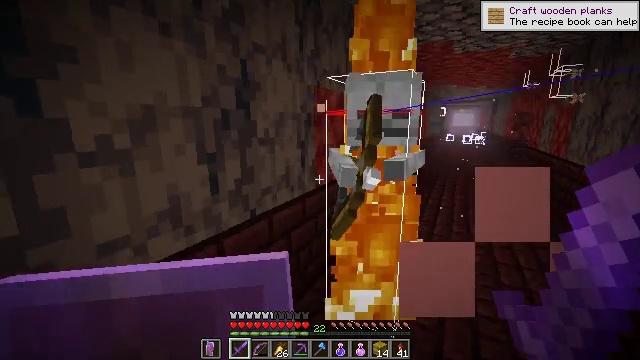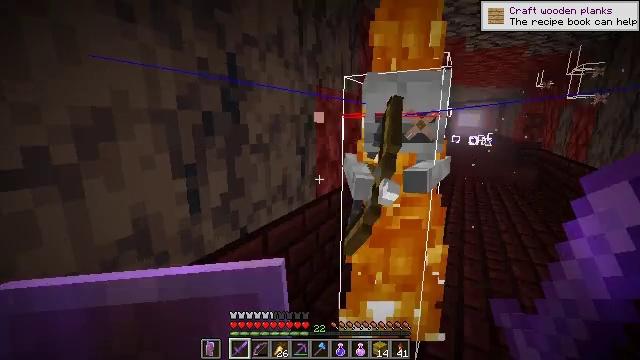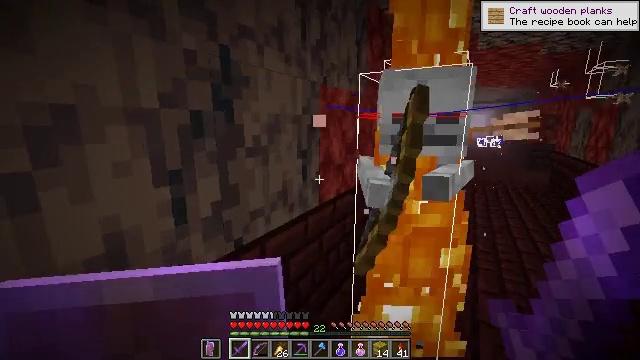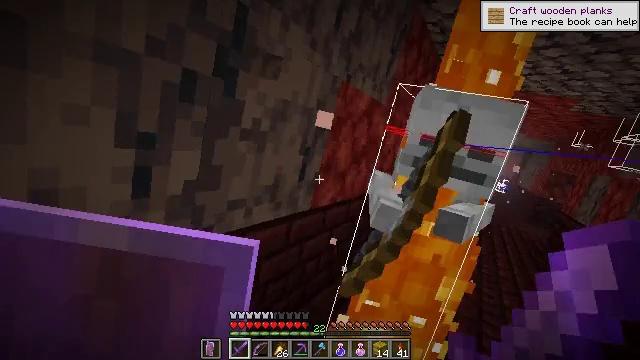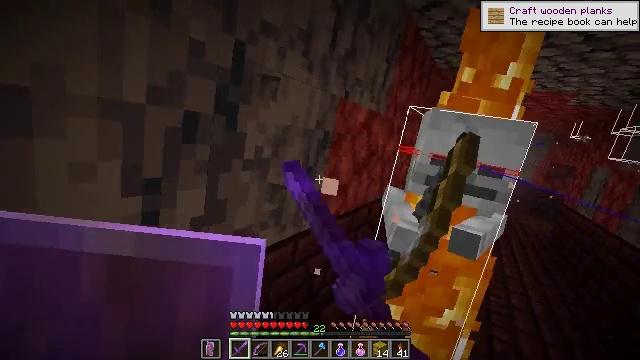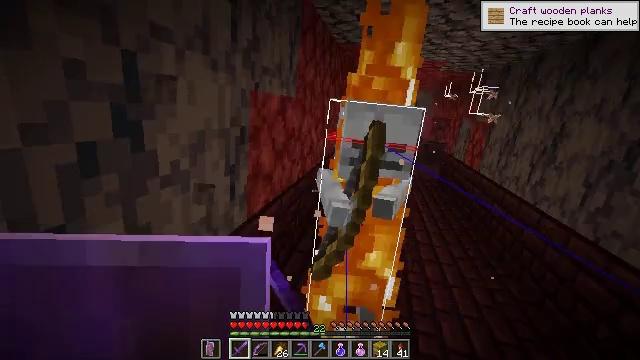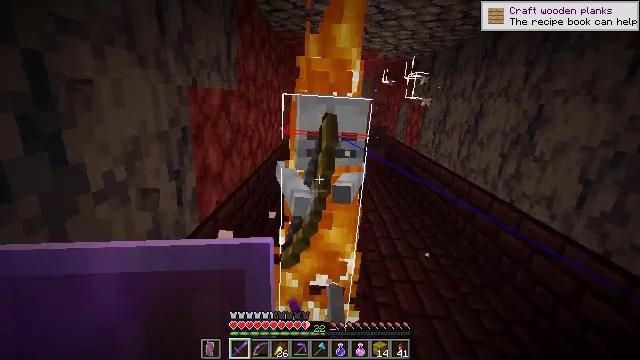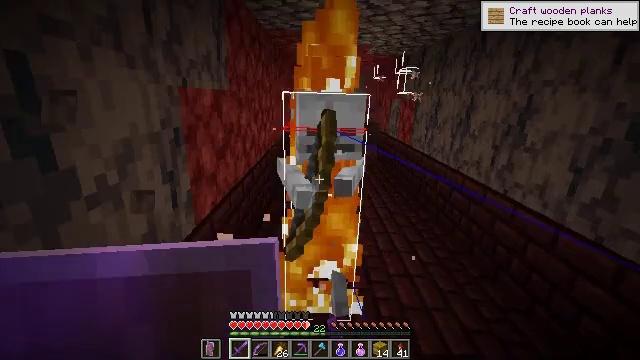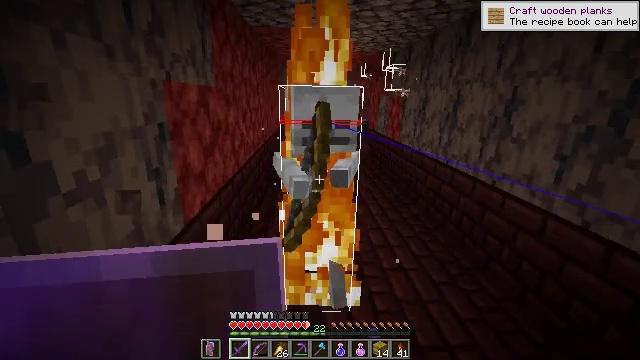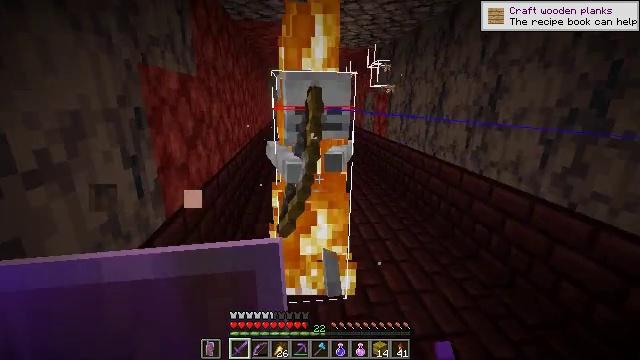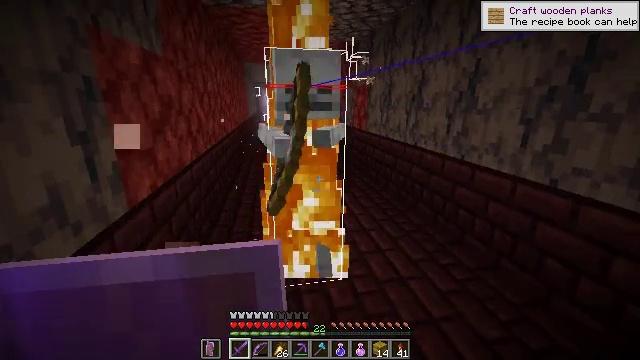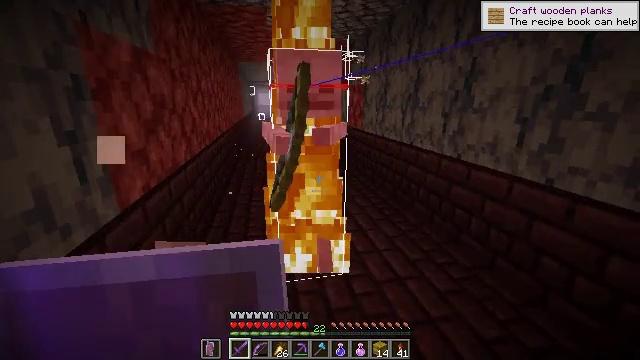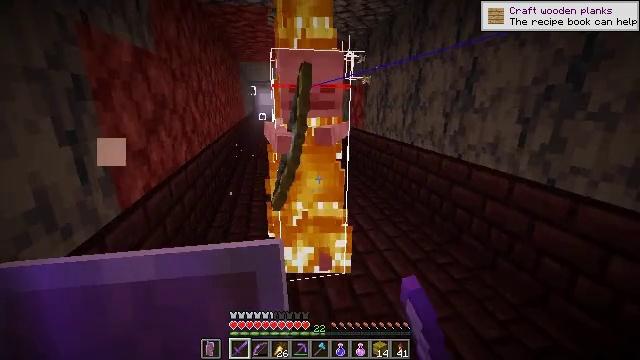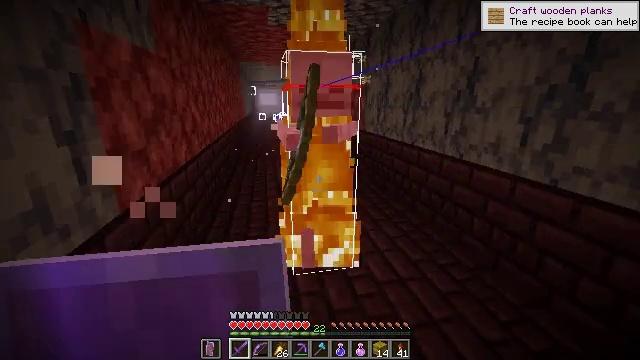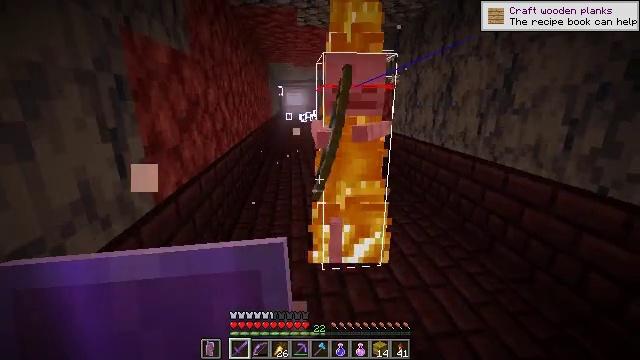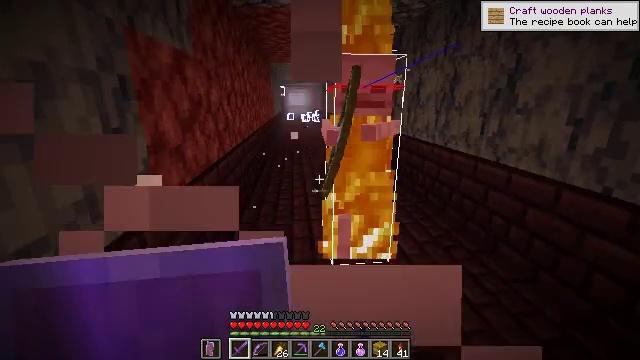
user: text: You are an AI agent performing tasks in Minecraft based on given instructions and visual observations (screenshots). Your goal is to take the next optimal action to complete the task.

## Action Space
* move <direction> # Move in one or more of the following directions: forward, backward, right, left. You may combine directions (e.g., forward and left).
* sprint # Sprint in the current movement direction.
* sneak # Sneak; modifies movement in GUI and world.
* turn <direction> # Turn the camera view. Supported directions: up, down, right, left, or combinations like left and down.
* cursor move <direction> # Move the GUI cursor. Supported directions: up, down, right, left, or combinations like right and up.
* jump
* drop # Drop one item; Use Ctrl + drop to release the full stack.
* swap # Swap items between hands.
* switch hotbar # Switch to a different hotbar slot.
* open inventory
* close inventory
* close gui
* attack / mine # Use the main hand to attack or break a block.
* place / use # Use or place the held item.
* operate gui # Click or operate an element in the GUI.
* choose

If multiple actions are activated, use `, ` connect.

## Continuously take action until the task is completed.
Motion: motion action
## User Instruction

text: Combat the skeleton.
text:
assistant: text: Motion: move forward
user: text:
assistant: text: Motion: move forward, turn left
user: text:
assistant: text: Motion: move forward, attack / mine
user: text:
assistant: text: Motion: move forward, attack / mine
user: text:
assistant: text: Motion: move forward, turn right and down, attack / mine
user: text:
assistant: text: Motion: move forward, turn right and down, attack / mine
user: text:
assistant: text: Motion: move forward, turn right, attack / mine
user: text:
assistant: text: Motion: move forward, turn right
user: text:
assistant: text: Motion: move forward, turn right
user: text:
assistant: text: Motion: turn right
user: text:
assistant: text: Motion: turn right, attack / mine
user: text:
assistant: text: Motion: attack / mine
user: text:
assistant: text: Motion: attack / mine
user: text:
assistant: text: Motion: turn left, attack / mine
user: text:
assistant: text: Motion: no_op
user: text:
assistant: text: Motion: no_op